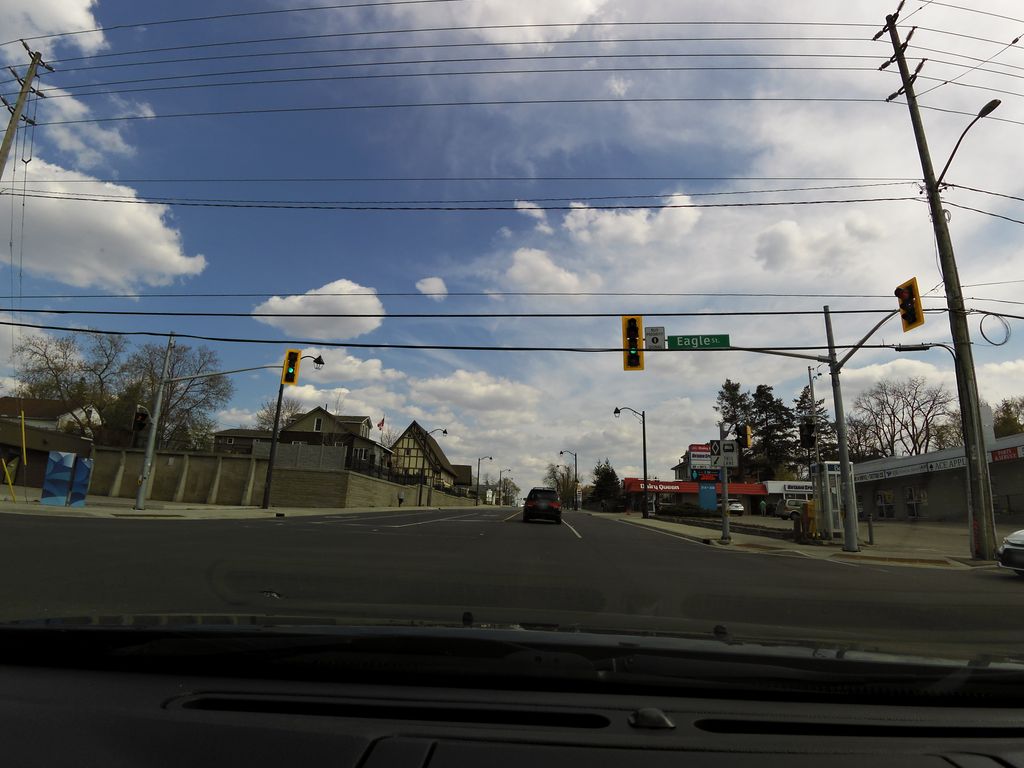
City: kitchener-waterloo